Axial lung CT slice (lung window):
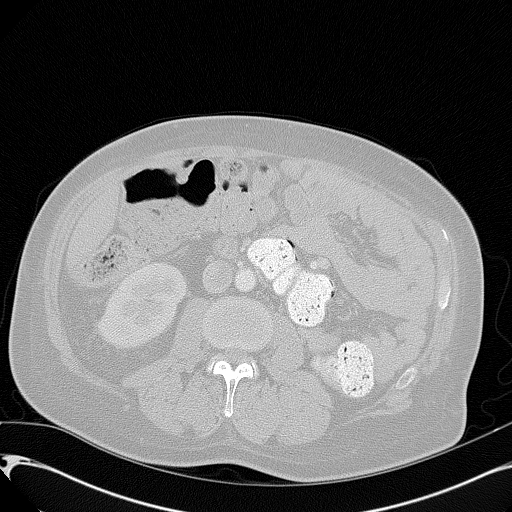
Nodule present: no